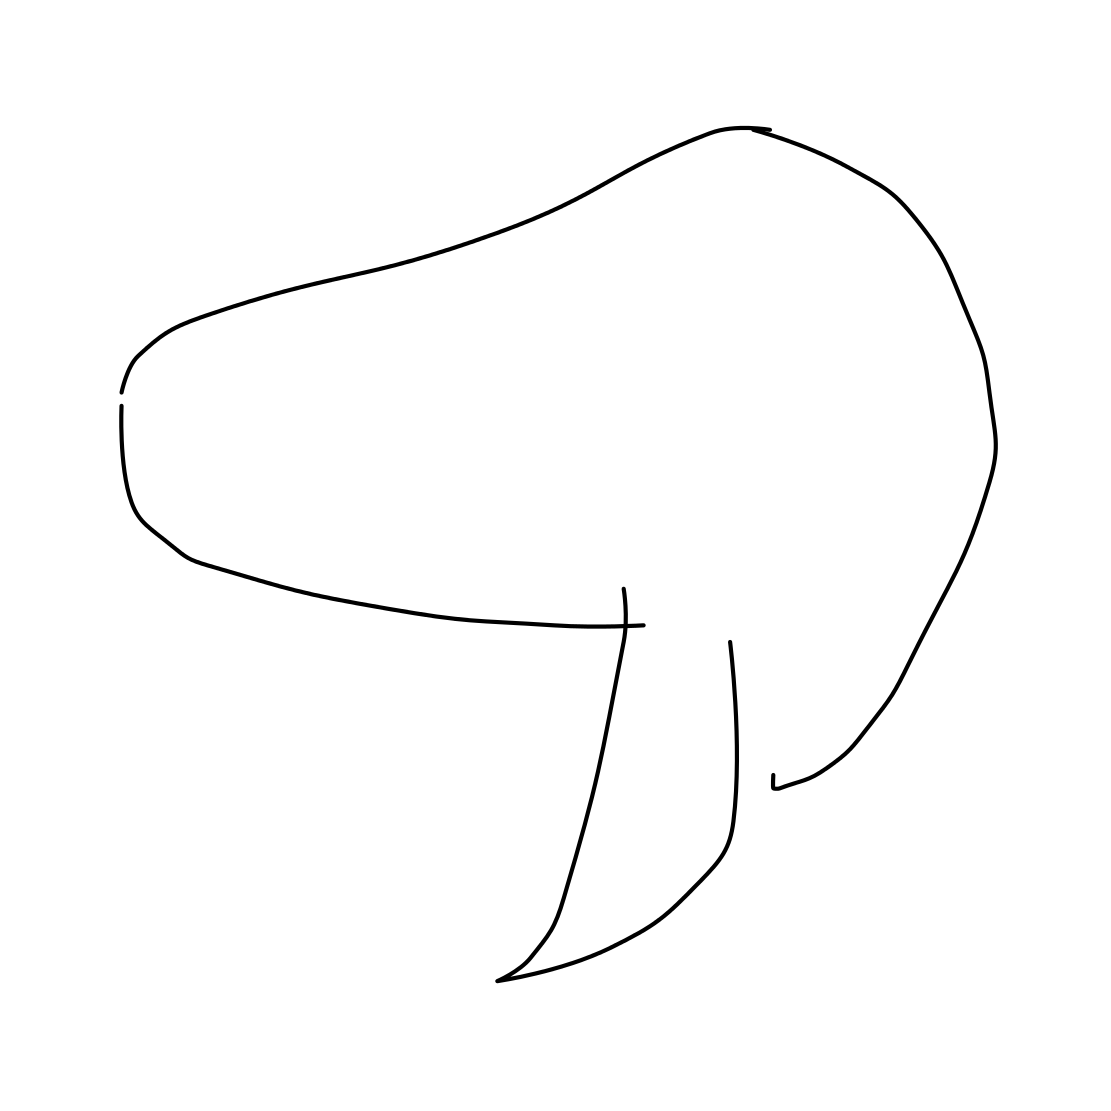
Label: tent